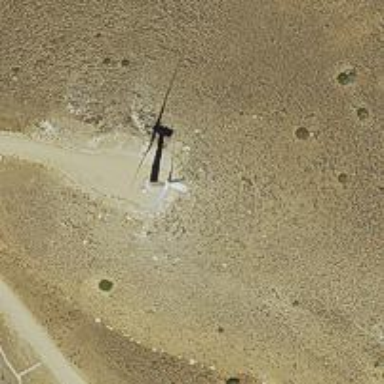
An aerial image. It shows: Wind generator with horizontal axis. The generator is wind turbine.